Question: I have a problem to make a proper layout for a special case. I experimented on that already for a while both in the designer and in code, but I couldn't find a solution, that's why I need your help.
I have to create a layout which should have a structure like pictured in the images below. It is mainly a combination of several linearLayouts. The problem I have is, that the picture can only be added within the code, because this layout is a detail view that displays information about items from a list.
- - -

How can I get a layout (after the image is loaded in code) that looks like the bottom picture? The image, after loaded in code, has to resize itself, so it uses the whole available height and resizes its width accordingly. The "relativeLayout_Top" and the "" have both fixed heights. The "" adjusts itself based on the space that the "" doesn't need for itself.
I can deal with solutions that adjust the layout in code, after the image has been added, or solutions that makes the layout.xml itself flexilbe enough to deal with this situation.
Any help is highly appreciated. If you need any more information please let me know.
Below is the main content of my layout.xml, that is needed for this problem.
'''
<?xml version="1.0" encoding="utf-8"?>
<LinearLayout xmlns:android="http://schemas.android.com/apk/res/android"
android:layout_width="fill_parent"
android:layout_height="fill_parent"
android:orientation="vertical"
android:background="@color/white">
<RelativeLayout
android:id="@+id/relativeLayout_Top"
android:layout_width="match_parent"
android:layout_height="40dp"
android:background="@color/blue" >
</RelativeLayout>
<LinearLayout
android:id="@+id/linearLayout_Big"
android:layout_width="match_parent"
android:layout_height="0dp"
android:layout_weight="1"
android:orientation="horizontal"
android:background="@color/transparent" >
<LinearLayout
android:id="@+id/LinearLayout_BigLeft"
android:layout_width="wrap_content"
android:layout_height="match_parent"
android:orientation="vertical"
android:background="@color/transparent" >
<ImageView
android:id="@+id/imageView_OrangeImage"
android:layout_width="match_parent"
android:layout_height="match_parent"
android:layout_weight="1"
android:background="@color/black" />
<LinearLayout
android:id="@+id/linearLayout_BelowImage"
android:layout_width="match_parent"
android:layout_height="50dp"
android:background="@color/blue_white_blue" >
<Button
android:id="@+id/btn1"
android:layout_width="wrap_content"
android:layout_height="match_parent"
android:background="@color/blue" />
<TextView
android:id="@+id/textView_BelowImageMiddle"
android:layout_width="0dp"
android:layout_height="wrap_content"
android:layout_weight="1"
android:background="@color/white" />
<Button
android:id="@+id/btn2"
android:layout_width="wrap_content"
android:layout_height="match_parent"
android:background="@color/blue" />
</LinearLayout>
</LinearLayout>
<ScrollView
android:id="@+id/scrollView_BigRight"
android:layout_width="0dp"
android:layout_height="match_parent"
android:layout_weight="1"
android:background="@color/grey" >
</ScrollView>
</LinearLayout>
</LinearLayout>
'''
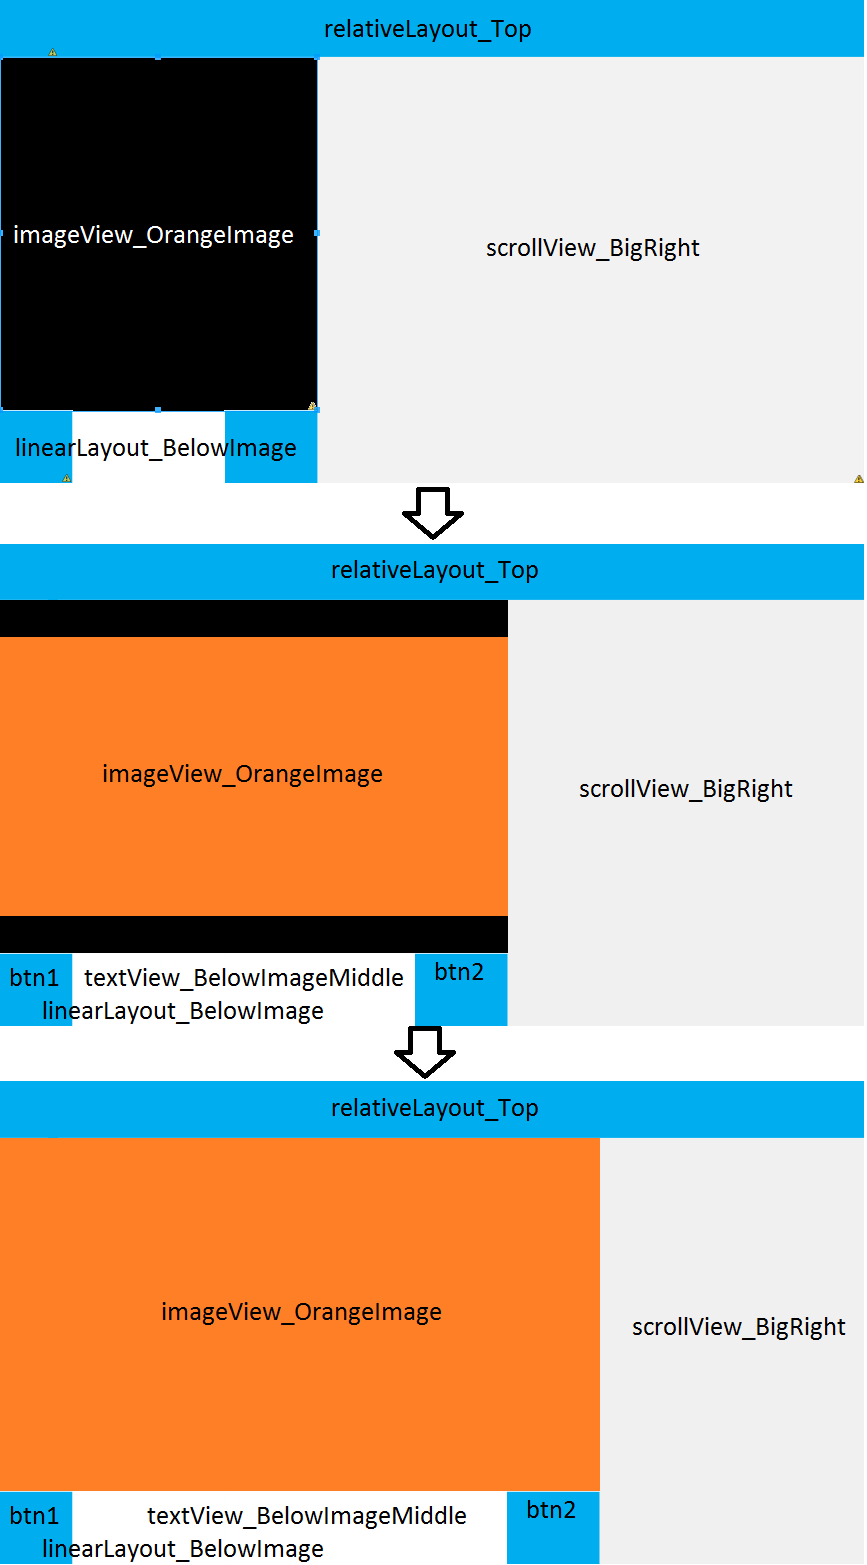
Answer: 'android:adjustViewBounds="true"'
> This one's a manual fix for "optimized" code in scaleType="fitCenter". Basically when Android adds an image resource to the ImageView it tends to get the width & height from the resource instead of the layout. This can cause layouts to reposition around the full size of the image instead of the actual viewable size.AdjustViewBounds forces Android to resize the ImageView to match the resized image prior to laying everything else out. There are times where this calculation won't work, such as when the ImageView is set to layout_width="0dip". If it's not working, wrap the ImageView in a RelativeLayout or FrameLayout which handles the 0dip flexible size instead
<URL>
Mode 'android:scaleType="centerCrop"' uniformly stretches the image to fill the entire container and trims unnecessary.
> You can change the way it default scales images using the android:scaleType parameter. By the way, the easiest way to discover how this works would simply have been to experiment a bit yourself!
<URL>